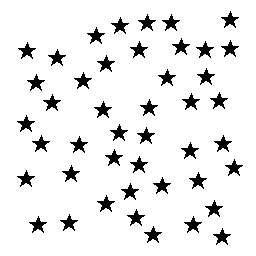
Squares: 0
Triangles: 0
Stars: 44
Total shapes: 44